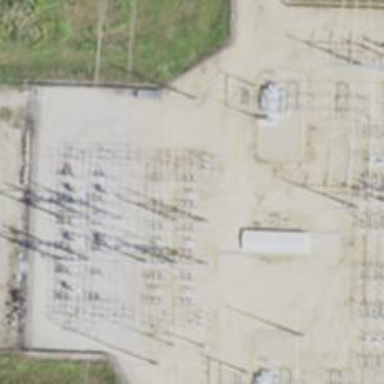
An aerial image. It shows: Switch for power supply.